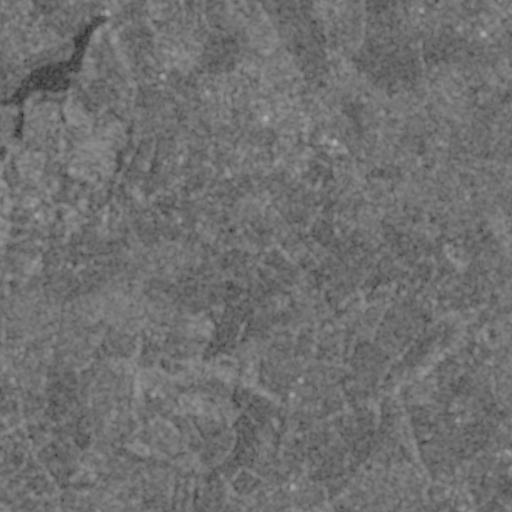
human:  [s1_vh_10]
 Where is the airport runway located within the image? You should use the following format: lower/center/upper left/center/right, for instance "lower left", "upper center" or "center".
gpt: The airport runway is located in the upper left of the image.
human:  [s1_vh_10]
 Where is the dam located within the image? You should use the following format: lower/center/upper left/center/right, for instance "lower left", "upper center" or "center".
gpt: The dam is located in the upper left of the image.
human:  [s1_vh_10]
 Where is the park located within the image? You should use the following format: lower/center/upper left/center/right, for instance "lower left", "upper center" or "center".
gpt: The park is located in the upper center of the image.
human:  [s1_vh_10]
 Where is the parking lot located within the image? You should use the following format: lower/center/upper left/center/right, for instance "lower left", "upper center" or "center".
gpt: The parking lot is located in the upper center of the image.
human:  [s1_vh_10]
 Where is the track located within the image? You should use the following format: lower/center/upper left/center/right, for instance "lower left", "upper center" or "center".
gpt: The track is located in the lower center of the image.
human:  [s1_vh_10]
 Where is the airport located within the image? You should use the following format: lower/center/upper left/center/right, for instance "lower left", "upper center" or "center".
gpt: There is no airport in the image.

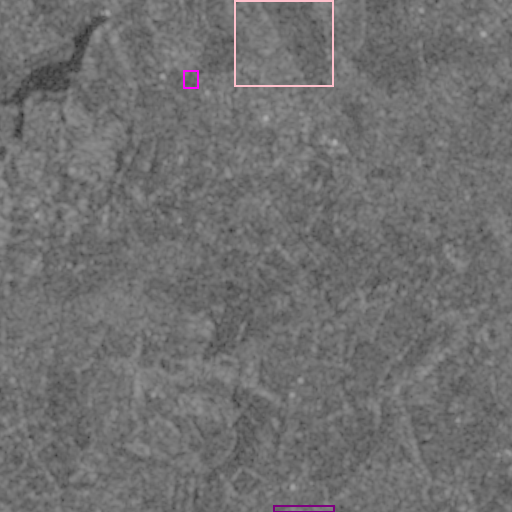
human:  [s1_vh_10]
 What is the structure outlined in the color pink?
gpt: The structure outlined in pink is a crop field.
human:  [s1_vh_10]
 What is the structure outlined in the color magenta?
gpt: The structure outlined in magenta is a park.
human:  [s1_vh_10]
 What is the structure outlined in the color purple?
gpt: The structure outlined in purple is a track.
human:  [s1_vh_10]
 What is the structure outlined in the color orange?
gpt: There is no orange outline.